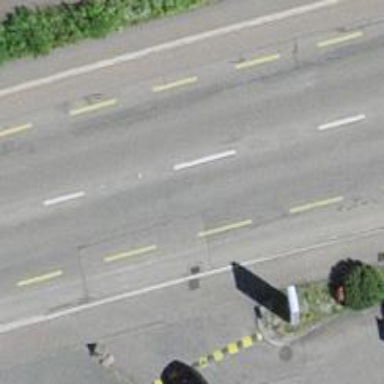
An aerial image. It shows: Residential road with advisory cycle lane.